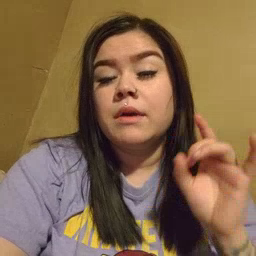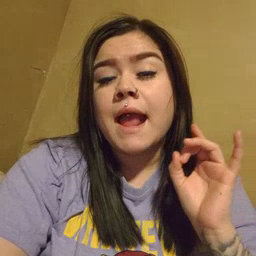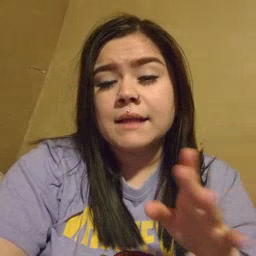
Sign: hate